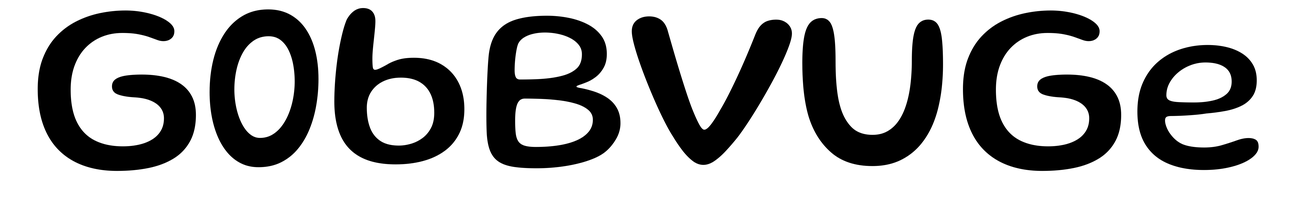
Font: Gluten_Regular